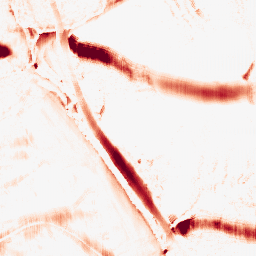
Category: morphological
Decomposition family: morphological_ellipse
Decomposition parameters: operation: opening
width: 30
height: 10
Upsampling method: fft_zeropad
Upsampling parameters: scale: 8
Upsampling scale: 8